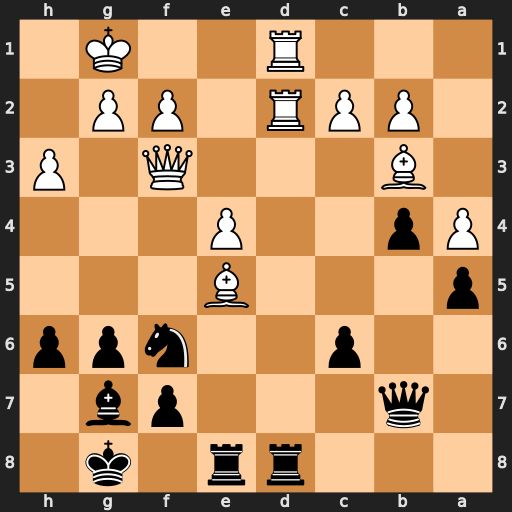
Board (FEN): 3rr1k1/1q3pb1/2p2npp/p3B3/Pp2P3/1B3Q1P/1PPR1PP1/3R2K1
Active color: b
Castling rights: -
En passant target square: -
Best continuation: Rxd2 Rxd2 Rxe5